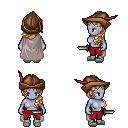
a pixel art fantasy rpg character, female body template, dark elf, purple skin, gray cape, red pants, light blonde left-swept hairstyle, leather cap, white slippers, dagger, four views (front, back, left, right), 2x2 character sprite sheet, small pixel art, hard edges, no anti-aliasing